Question: Given the following four-coloring problem graph, where part of the region has been pre-colored, how many coloring combinations are there for the remaining region?
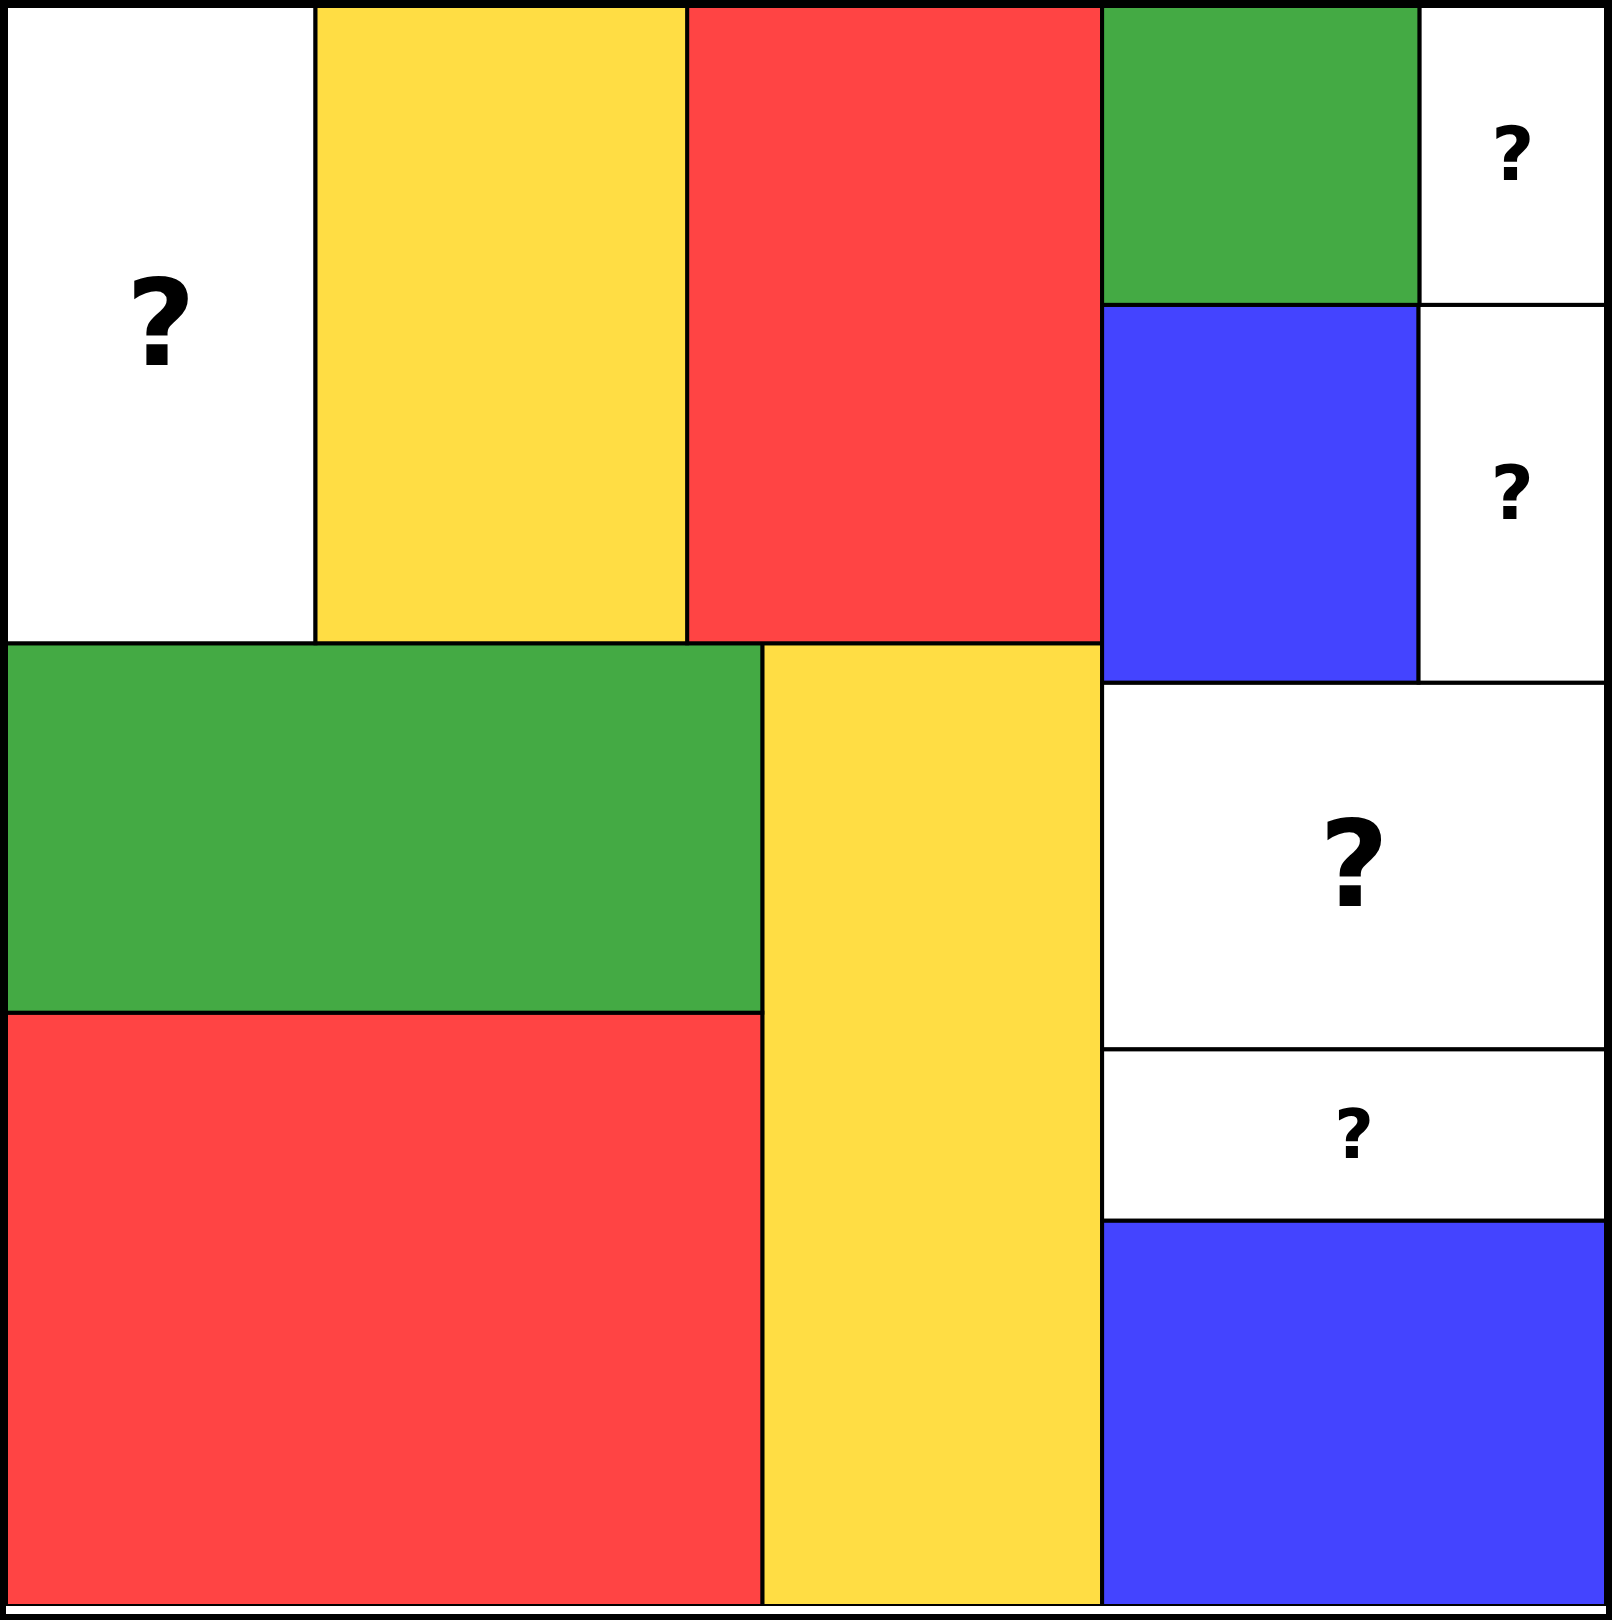
Answer: 12